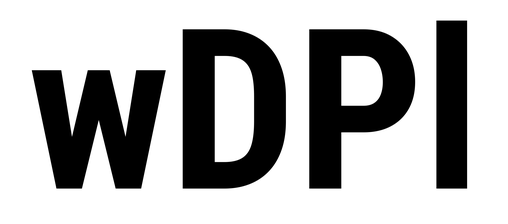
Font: Roboto_Condensed_Bold